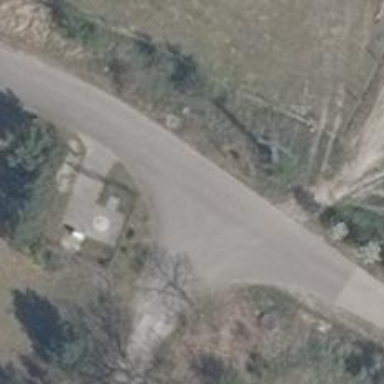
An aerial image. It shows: Unclassified road with concrete lanes.